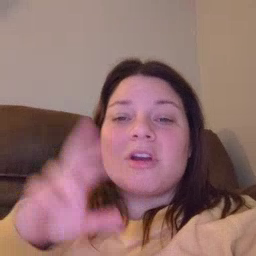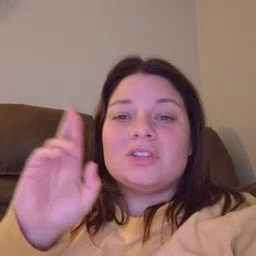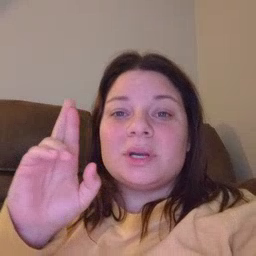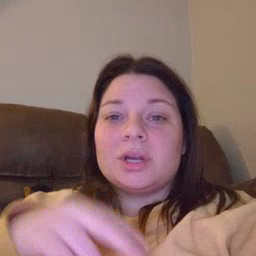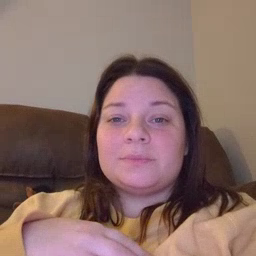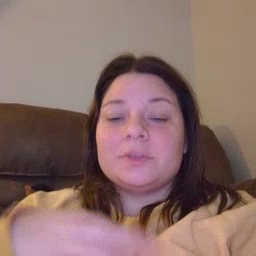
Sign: refrigerator